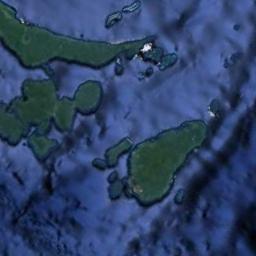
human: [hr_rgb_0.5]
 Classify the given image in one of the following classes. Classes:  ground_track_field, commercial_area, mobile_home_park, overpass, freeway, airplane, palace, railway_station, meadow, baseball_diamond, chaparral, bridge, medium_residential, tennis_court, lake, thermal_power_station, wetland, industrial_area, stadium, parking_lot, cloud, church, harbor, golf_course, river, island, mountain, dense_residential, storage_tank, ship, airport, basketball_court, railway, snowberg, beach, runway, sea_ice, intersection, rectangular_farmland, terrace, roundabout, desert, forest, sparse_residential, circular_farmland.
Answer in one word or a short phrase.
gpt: island